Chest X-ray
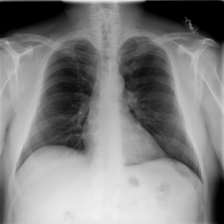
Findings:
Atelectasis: negative
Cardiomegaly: negative
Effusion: negative
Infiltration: negative
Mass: negative
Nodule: negative
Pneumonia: negative
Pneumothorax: negative
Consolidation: negative
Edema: negative
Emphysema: negative
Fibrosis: negative
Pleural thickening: negative
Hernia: negative